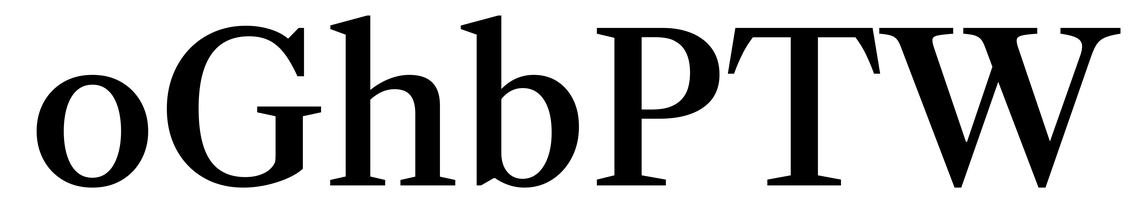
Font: LibreCaslonText_Medium